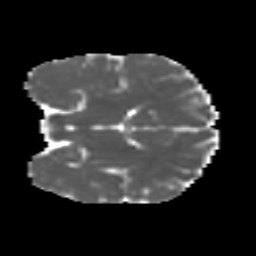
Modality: MD
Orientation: coronal
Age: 13
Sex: male
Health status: ill
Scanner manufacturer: ge
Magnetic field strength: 3 T
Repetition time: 6.752 s
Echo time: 0.079 s